Interaction volume radius: 10 \u00c5
Interaction volume height: 10 \u00c5
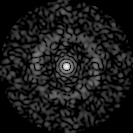
Disorder parameter: 0.8397